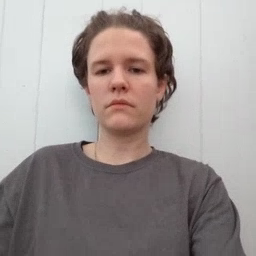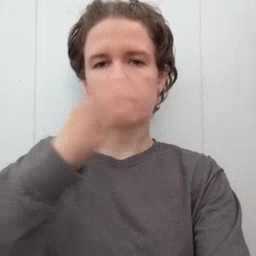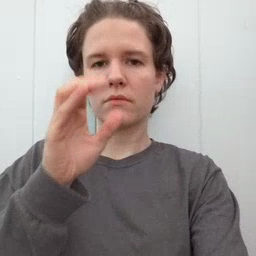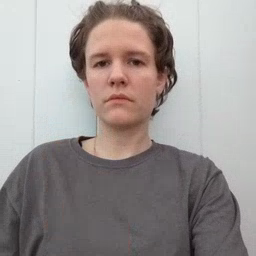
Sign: drink